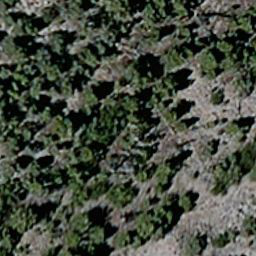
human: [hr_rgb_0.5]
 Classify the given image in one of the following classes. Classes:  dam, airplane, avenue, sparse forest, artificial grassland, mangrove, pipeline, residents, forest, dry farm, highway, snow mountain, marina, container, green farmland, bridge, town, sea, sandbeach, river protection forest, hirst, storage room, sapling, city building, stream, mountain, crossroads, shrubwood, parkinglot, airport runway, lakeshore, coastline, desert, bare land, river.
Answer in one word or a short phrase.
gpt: sparse forest